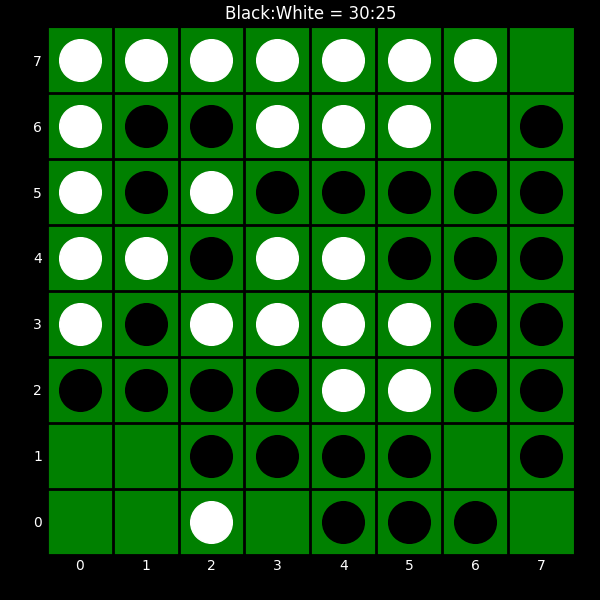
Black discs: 30
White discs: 25